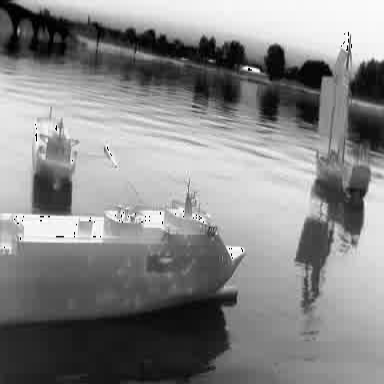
There is a liner in the infrared image.